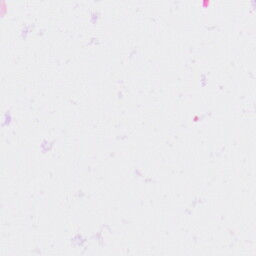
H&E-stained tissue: Kidney